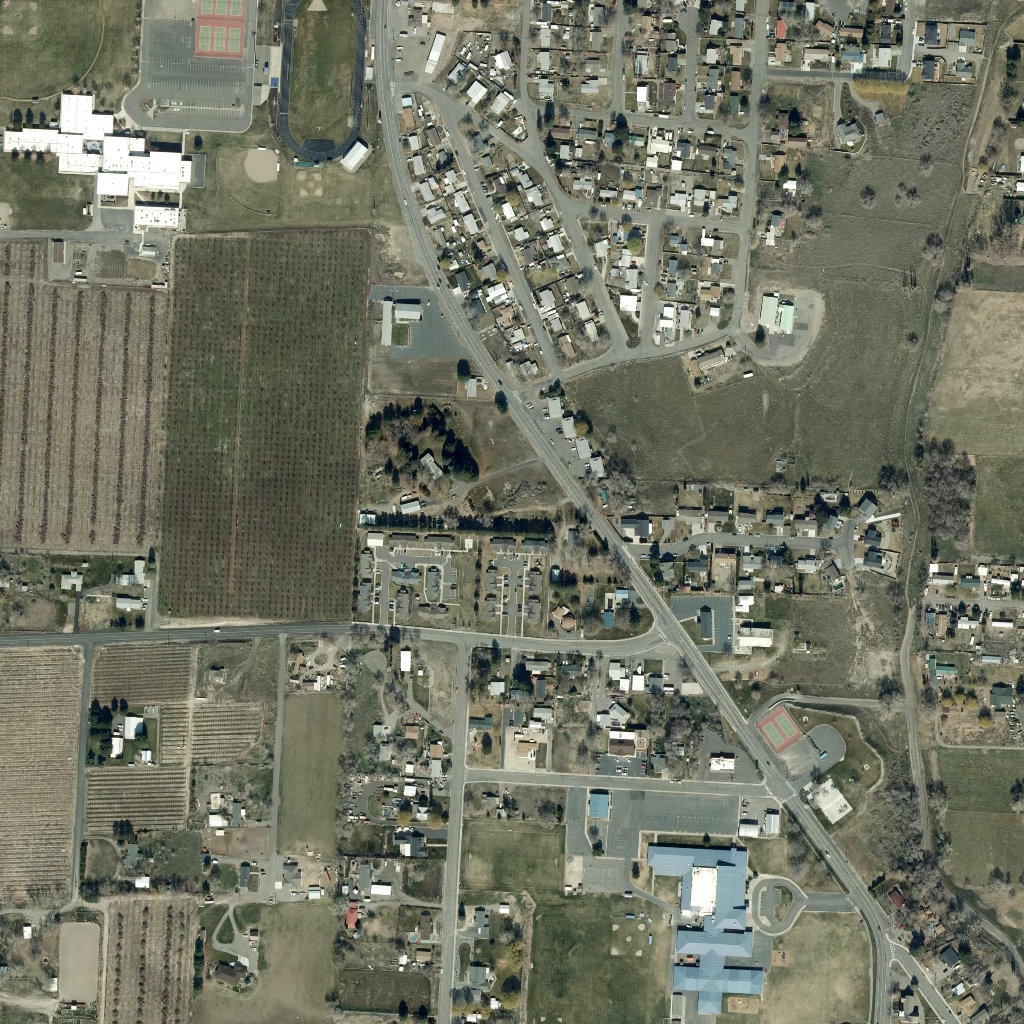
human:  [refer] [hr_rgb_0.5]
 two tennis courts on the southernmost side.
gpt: <box>[[73, 68, 78, 73, 0]]</box>